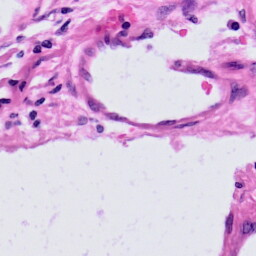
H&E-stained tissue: Skin